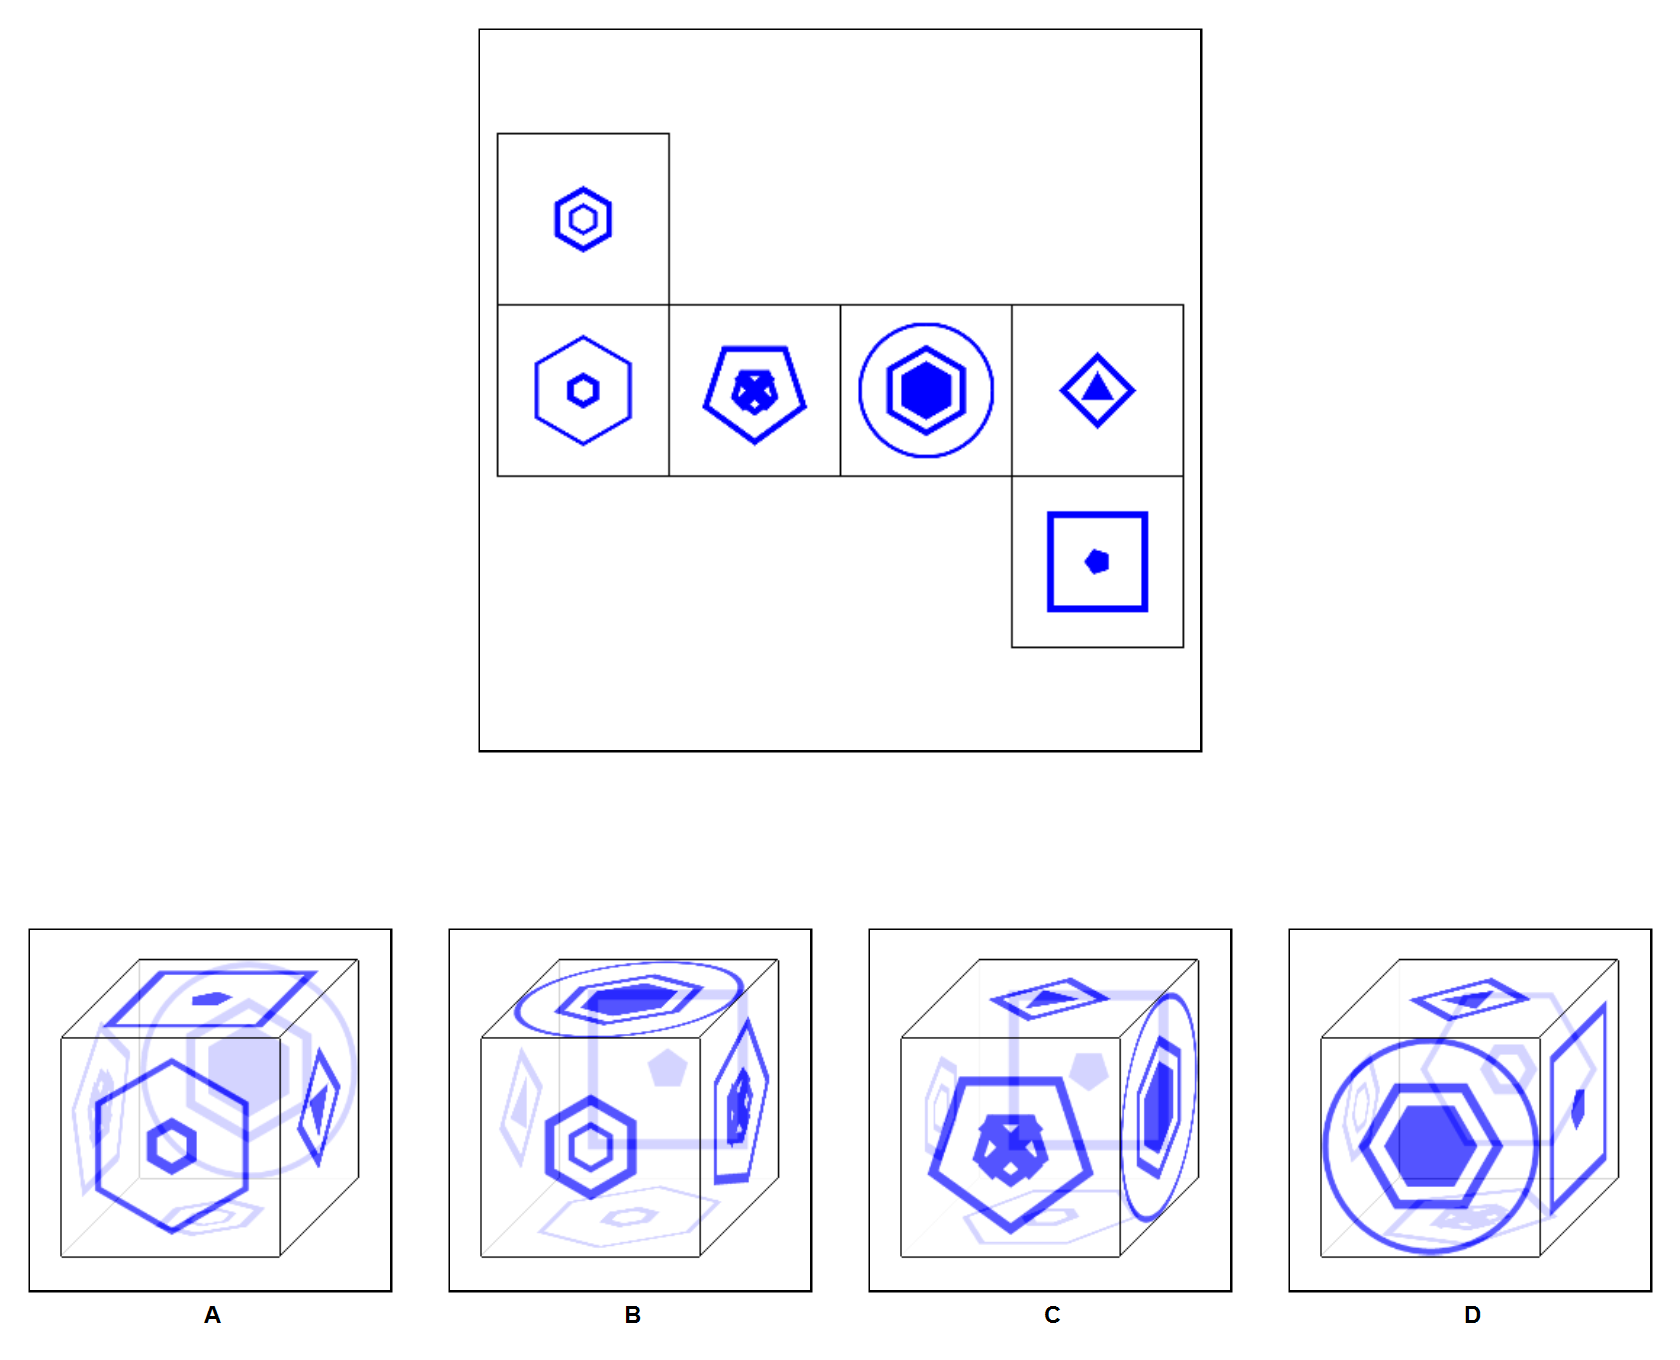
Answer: C